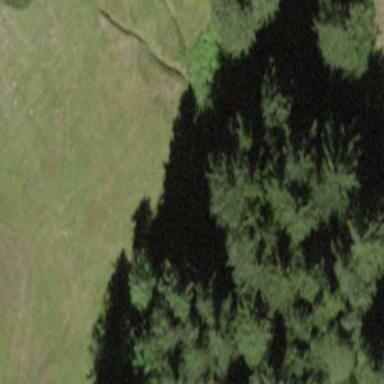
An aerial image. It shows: Forest area.